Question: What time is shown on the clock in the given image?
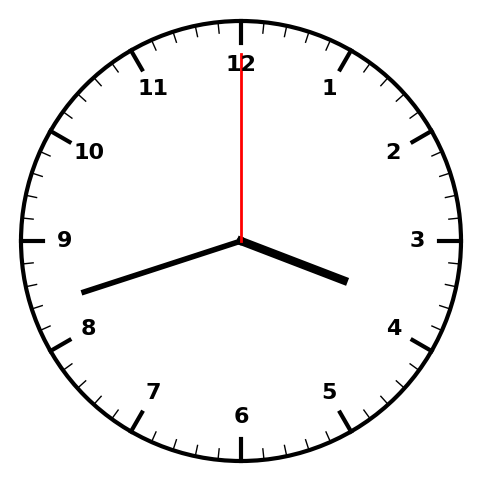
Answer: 03:42:00